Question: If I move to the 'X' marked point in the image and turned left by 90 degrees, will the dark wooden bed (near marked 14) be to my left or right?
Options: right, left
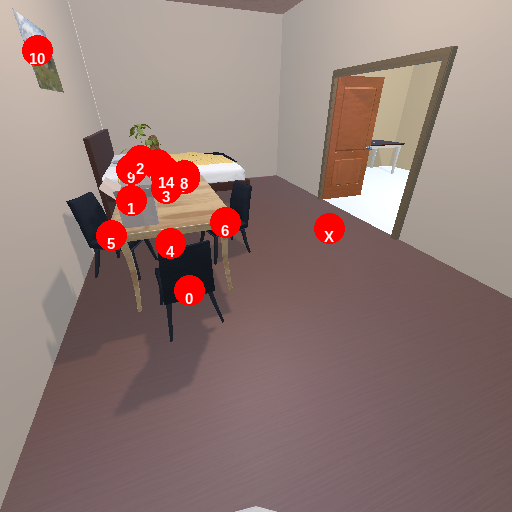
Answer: right